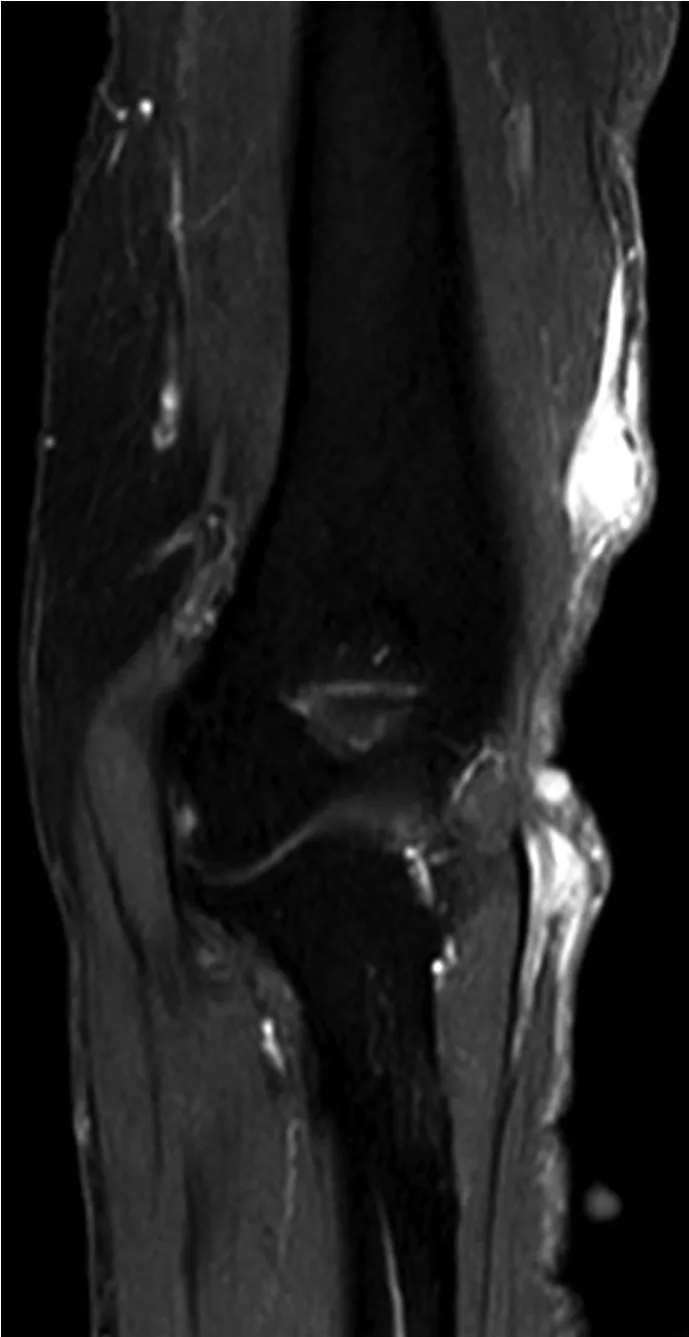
Pre-operative magnetic resonance image, showing the coronal Gd-DTPA-enhanced T1WI.
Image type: radiology (mri)